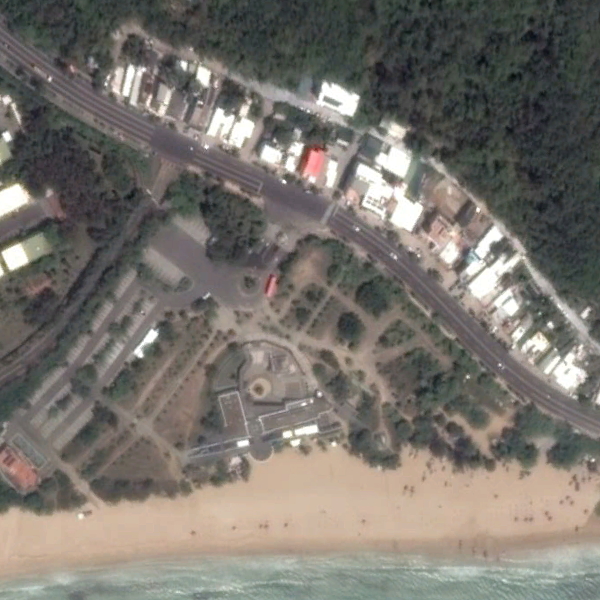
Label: Resort